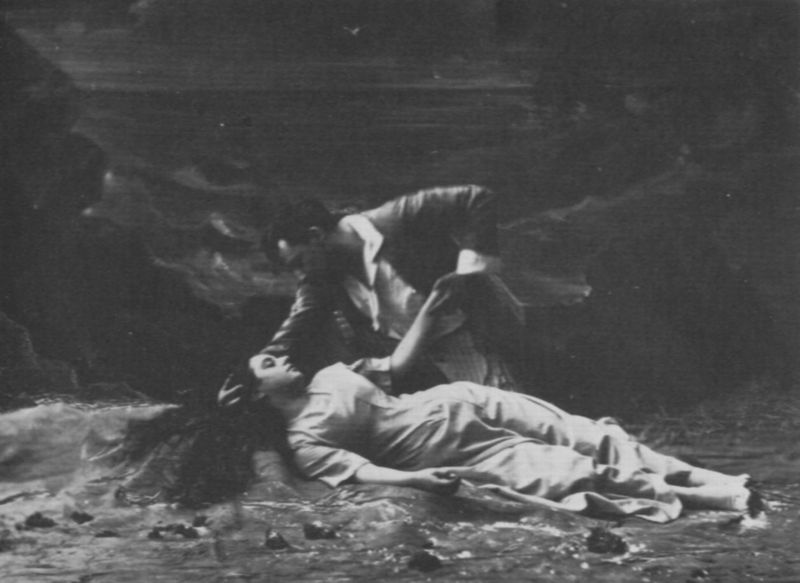
Titel: Victor Capoul (1839–1924), Sänger; Cécile Ritter, Sängerin in »Paul et Virginie«
Künstler: Atelier Nadar
Schlagwörter: gemälde, hand, himmel, kopf, mann, meer, vogel, wasser, wolken, frau, haar, kleid, anzug, hemd, gesicht, halten, lang, boden, haare, lange haare, theater, gebeugt, wellen, liegen, querformat, liegend, foto, fotografie, photographie, barfuss, krank, schwarzweiss, kniend, trösten, falen, leidend, handhalten, tröstend